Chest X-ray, PA view. Patient: 46 years old, sex F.
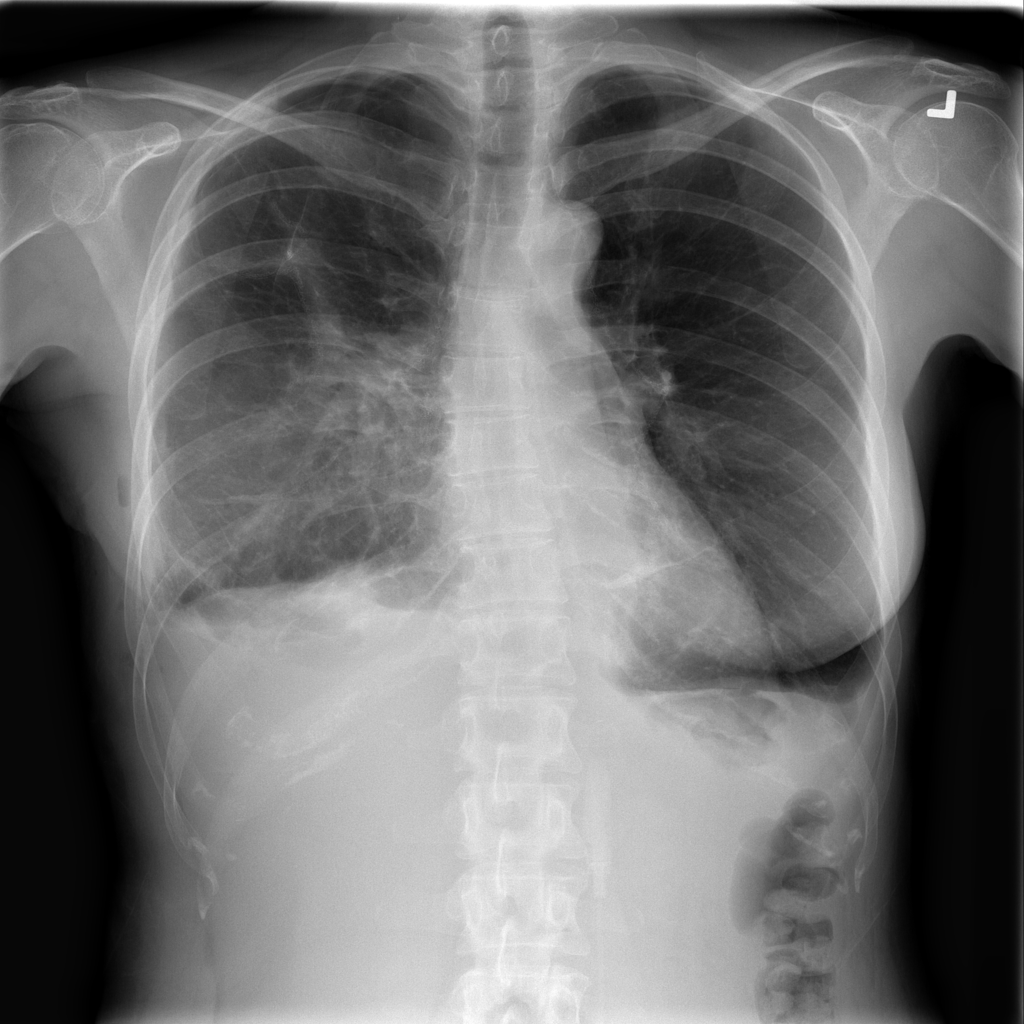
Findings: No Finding